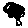
Label: tree